Question: Is there a way to change the color of the 'violin' plots in matplotlib?
The default color is this "brownish" color, which is not too bad, but I'd like to color e.g., the first 3 violins differently to highlight them. I don't find any parameter in the <URL>. Any ideas or hacks to color the violins differently?

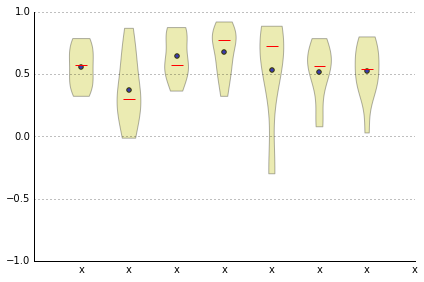
Answer: <URL> says it returns:
> A dictionary mapping each component of the violinplot to a list of the corresponding collection instances created. The dictionary has the following keys:- 'bodies''matplotlib.collections.PolyCollection'-
Methods of <URL> include:
- <URL>
So, it looks like you could just loop through the result's body list and modify the facecolor of each:
'''
violin_parts = plt.violinplot(...)
for pc in violin_parts['bodies']:
pc.set_facecolor('red')
pc.set_edgecolor('black')
'''
It is a bit strange though that you can't set this when creating it like the common plot types. I'd guess it's probably because the operation creates so many bits (the aforementioned 'PolyCollection' along with 5 other 'LineCollections'), that additional arguments would be ambiguous.